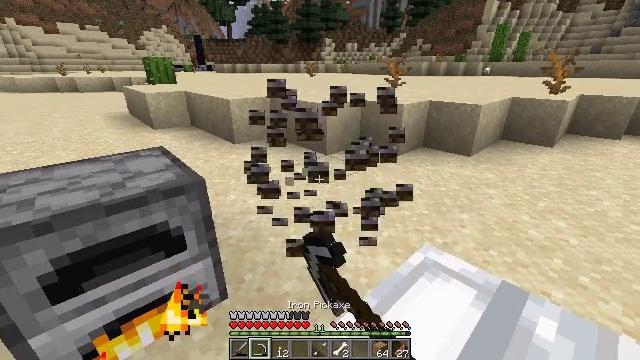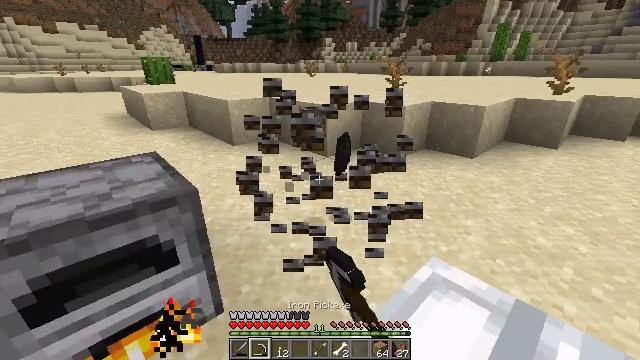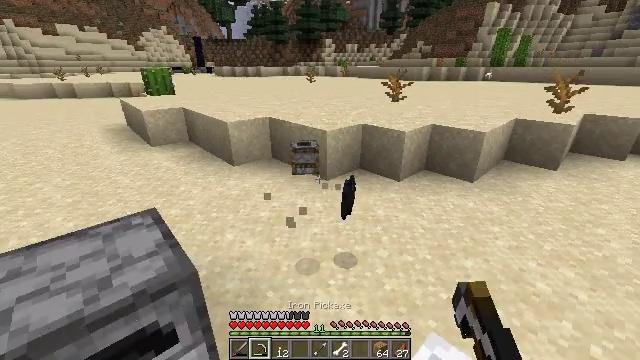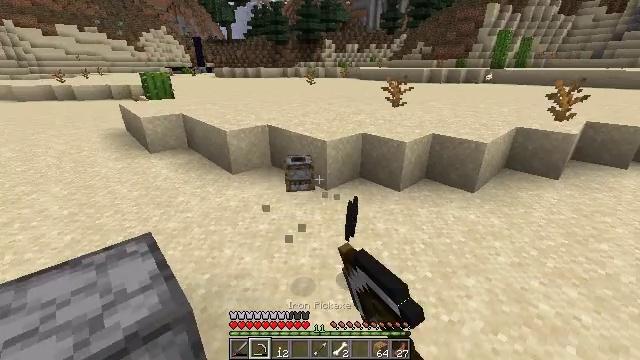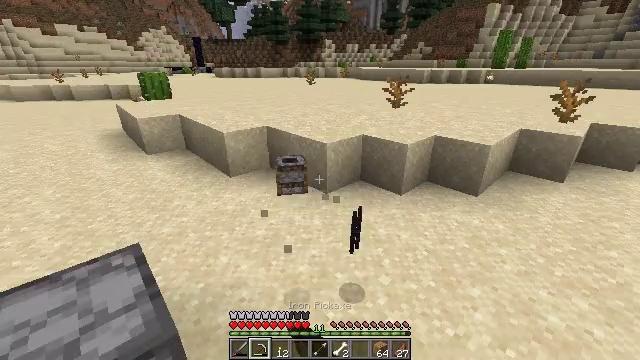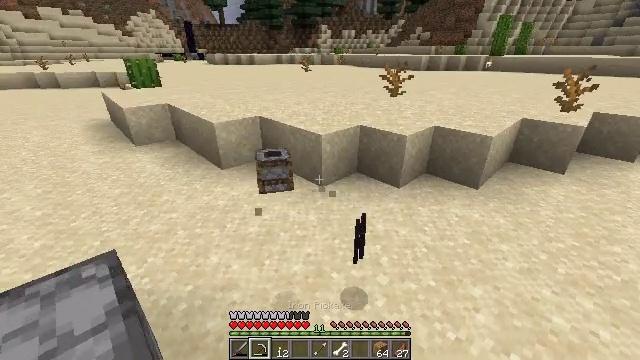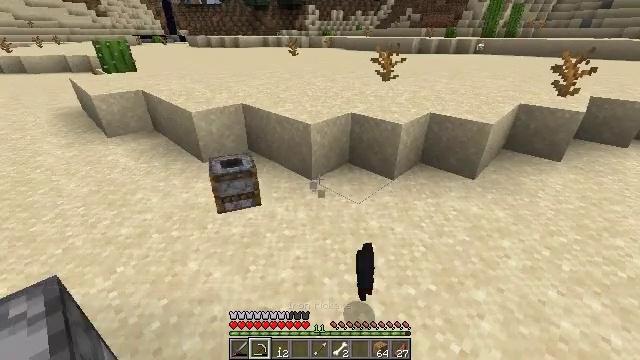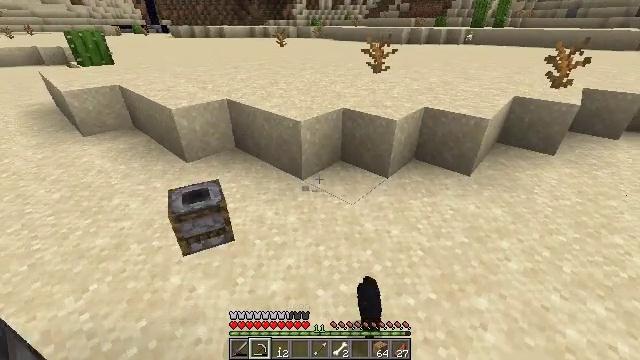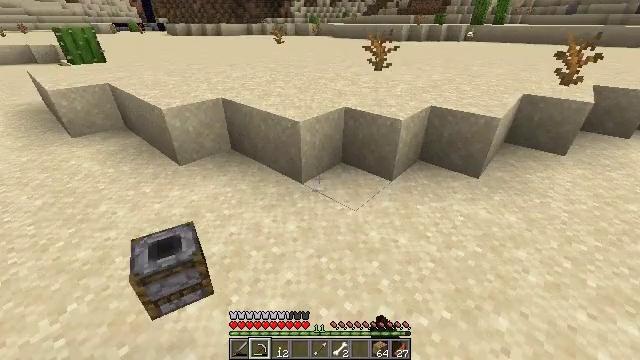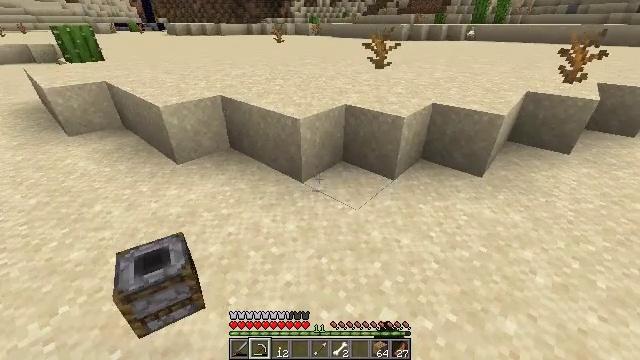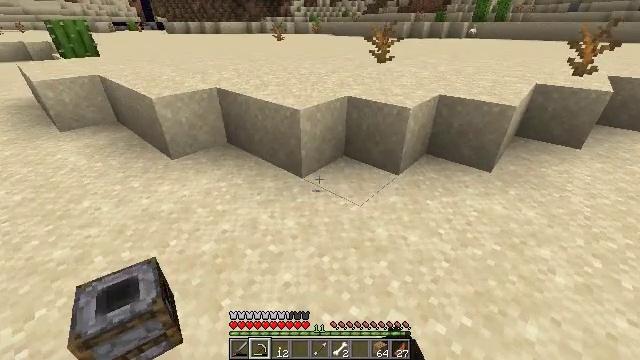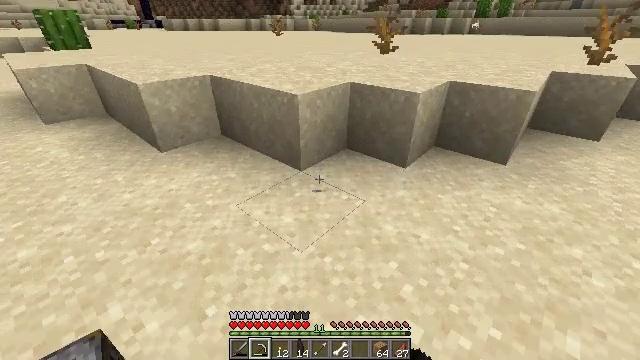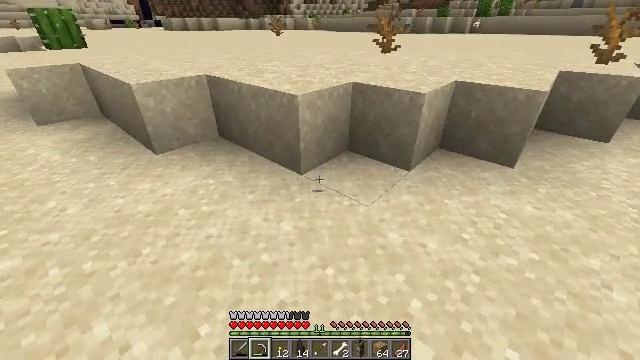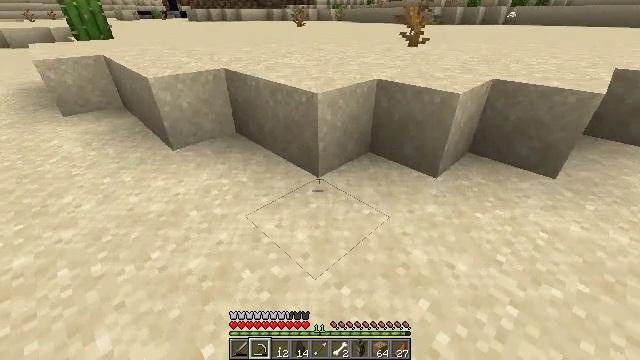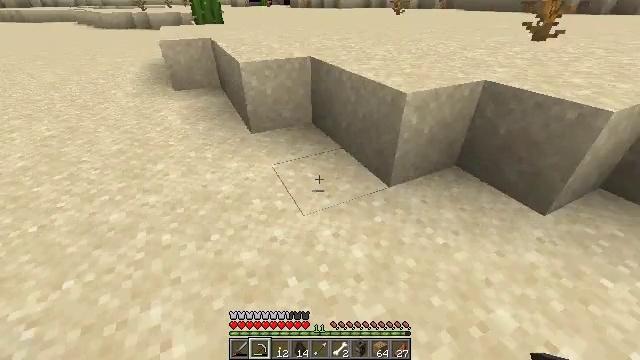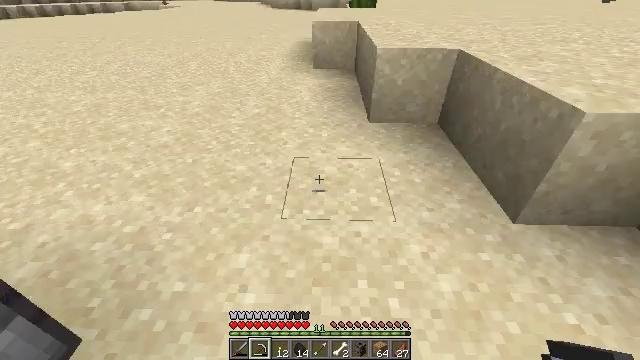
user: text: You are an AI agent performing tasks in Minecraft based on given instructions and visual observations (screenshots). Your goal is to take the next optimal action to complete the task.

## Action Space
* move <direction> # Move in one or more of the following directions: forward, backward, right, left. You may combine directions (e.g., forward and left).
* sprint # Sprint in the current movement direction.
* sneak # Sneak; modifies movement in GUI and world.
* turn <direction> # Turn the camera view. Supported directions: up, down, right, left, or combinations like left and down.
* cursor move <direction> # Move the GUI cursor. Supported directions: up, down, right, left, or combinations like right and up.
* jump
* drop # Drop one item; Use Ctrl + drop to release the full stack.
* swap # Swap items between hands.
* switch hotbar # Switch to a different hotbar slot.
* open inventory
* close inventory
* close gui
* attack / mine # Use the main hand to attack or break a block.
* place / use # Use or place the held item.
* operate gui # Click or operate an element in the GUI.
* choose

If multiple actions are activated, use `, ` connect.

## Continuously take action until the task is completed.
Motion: motion action
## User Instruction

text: Remove leather leggings from the inventory.
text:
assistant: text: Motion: move forward, attack / mine
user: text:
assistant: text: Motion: move forward, attack / mine
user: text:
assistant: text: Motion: move forward, attack / mine
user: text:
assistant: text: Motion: move forward, attack / mine
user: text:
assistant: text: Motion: move forward, turn down, attack / mine
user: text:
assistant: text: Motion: move forward, turn right and down
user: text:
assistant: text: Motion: move forward, turn right and down
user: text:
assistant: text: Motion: move forward
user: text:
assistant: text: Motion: move forward
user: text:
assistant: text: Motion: move forward
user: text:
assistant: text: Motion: move forward
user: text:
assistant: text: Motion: move forward
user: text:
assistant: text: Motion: move forward, turn left and down
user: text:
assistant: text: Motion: move forward, turn left and down
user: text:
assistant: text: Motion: move forward, turn left and down
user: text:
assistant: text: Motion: turn left and down
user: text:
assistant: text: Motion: turn left
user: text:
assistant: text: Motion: turn left and up
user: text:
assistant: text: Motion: no_op
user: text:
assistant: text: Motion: no_op
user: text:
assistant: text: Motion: no_op
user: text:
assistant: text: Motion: no_op
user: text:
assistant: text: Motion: turn left
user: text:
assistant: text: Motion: turn left
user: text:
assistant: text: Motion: move forward, turn left and up
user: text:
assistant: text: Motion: move forward, sprint, turn left and up
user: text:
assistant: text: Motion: move forward, sprint, turn left and up
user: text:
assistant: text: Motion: move forward, sprint, turn left and up
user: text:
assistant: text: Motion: move forward, sprint, turn left
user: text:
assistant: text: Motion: move forward, sprint